Question: What is the measurement shown in the image?
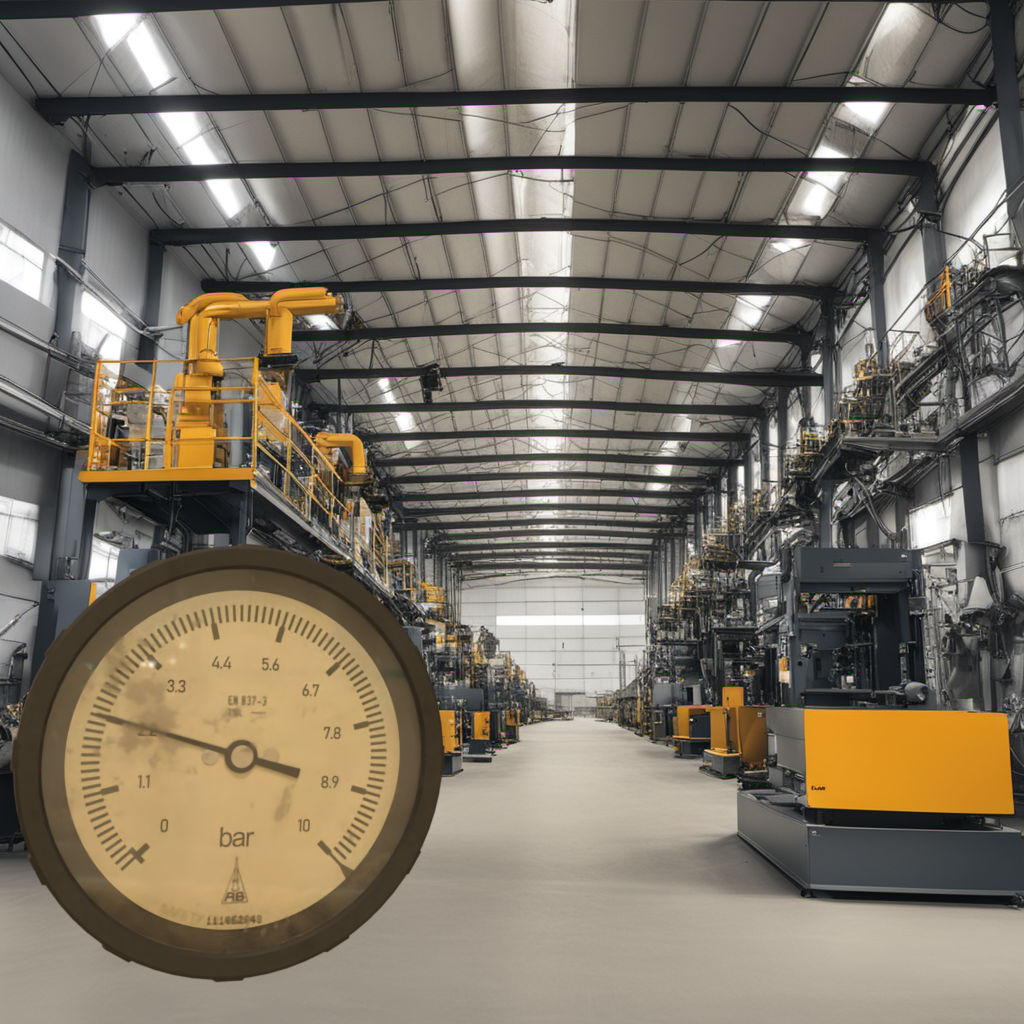
Answer: The result is 2.28
Question: What is the reading range of the measurement in the image?
Answer: The range is from 0 to 10
Question: What is the minimum and maximum value of the measurement shown in the image?
Answer: The minimum value is 0 and the maximum value is 10